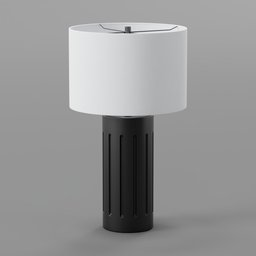
Label: lighting